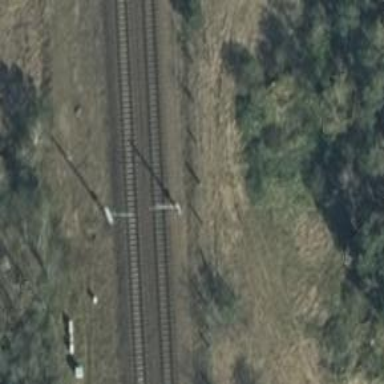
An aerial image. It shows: Milestone along the railway with catenary mast.